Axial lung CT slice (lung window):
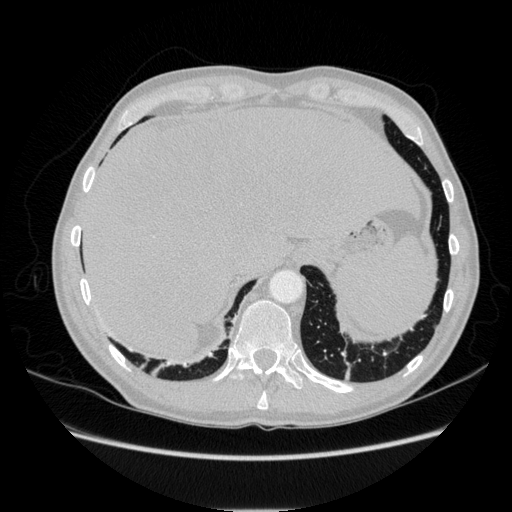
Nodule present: no